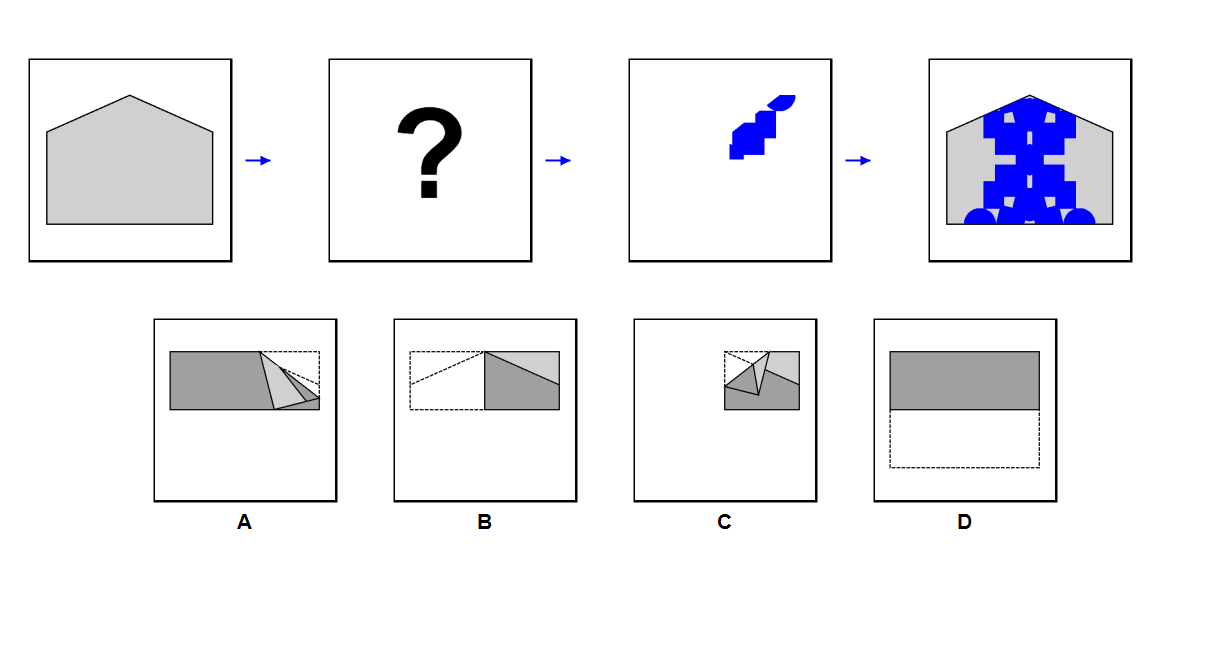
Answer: A